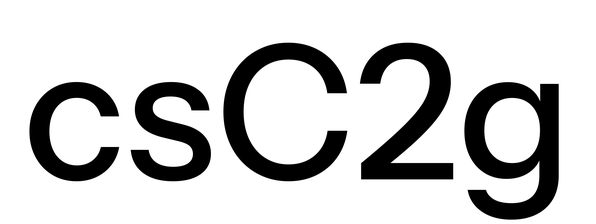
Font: InstrumentSans_Medium